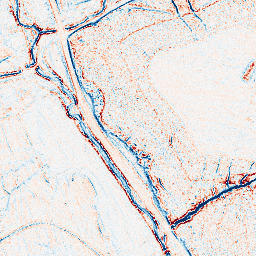
Category: edge_preserving
Decomposition family: anisotropic_diffusion
Decomposition parameters: iterations: 5
kappa: 100
gamma: 0.15
Upsampling method: quartic
Upsampling parameters: scale: 8
Upsampling scale: 8